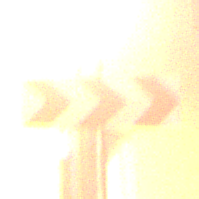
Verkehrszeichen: RichtungstafelnInKurvenGrossLinks
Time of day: Night
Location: Outdoor (Urban)
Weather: Clear
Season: NotSpecified
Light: Artificial